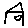
Label: house